Field crop: tomato
Growth stage: 1
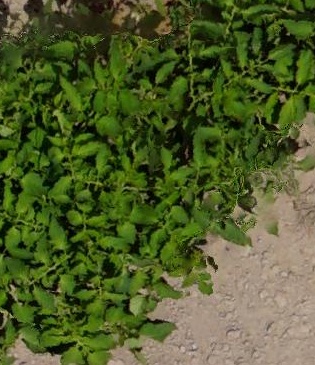
Species: tomato